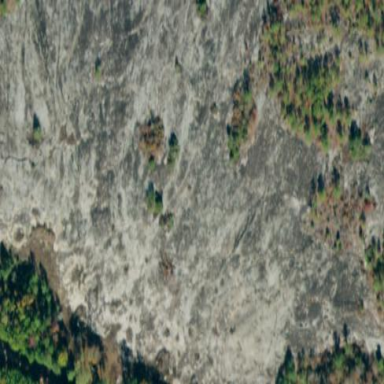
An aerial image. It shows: Natural scree.